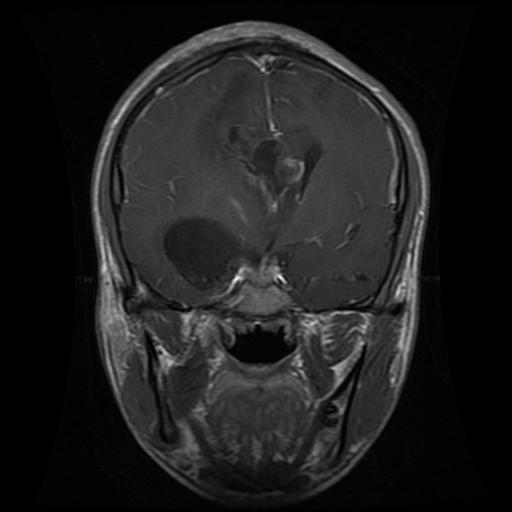
Label: glioma